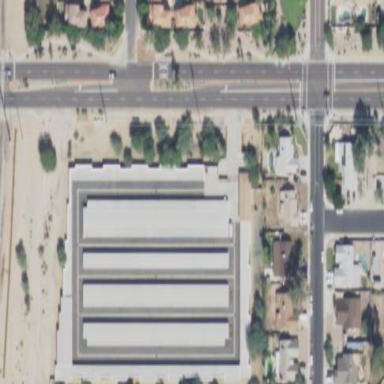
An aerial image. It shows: Storage rental shop.